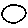
Label: circle